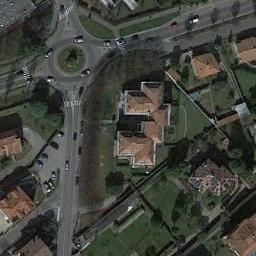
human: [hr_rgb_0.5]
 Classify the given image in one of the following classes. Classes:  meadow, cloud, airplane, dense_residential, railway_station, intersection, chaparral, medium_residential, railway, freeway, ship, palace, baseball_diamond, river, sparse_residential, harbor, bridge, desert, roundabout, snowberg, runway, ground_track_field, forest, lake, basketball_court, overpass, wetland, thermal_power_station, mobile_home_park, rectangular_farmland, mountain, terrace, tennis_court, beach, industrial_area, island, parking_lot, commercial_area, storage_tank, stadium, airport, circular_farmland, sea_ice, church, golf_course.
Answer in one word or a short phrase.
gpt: roundabout